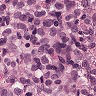
Metastatic tissue present: yes